Question: I'm working on a somewhat simple InventoryTracker MVC5 Application wherein I'm having some issues with getting my LocalDatabase to 'Seed()'.
When I run the 'update-database' command on my below code, I get an exception as follows on the line 'context.INV_Assets.AddRange(invAssets)':
'An exception of type 'System.Reflection.AmbiguousMatchException' occurred in mscorlib.dll but was not handled in user code. Additional information: Ambiguous match found.'
Anyone have thoughts on what in my 'INV_Assets - Seed()' is causing the issue? There is no InnerException and I cannot seem to get more detail on it.

---
:
'''
internal sealed class Configuration : DbMigrationsConfiguration<InventoryTracker.DAL.InventoryTrackerContext>
{
public Configuration()
{
AutomaticMigrationsEnabled = false;
}
protected override void Seed(InventoryTracker.DAL.InventoryTrackerContext context)
{
if (System.Diagnostics.Debugger.IsAttached == false)
{
System.Diagnostics.Debugger.Launch();
}
List<INV_Locations> invLocs = getLocations();
context.INV_Locations.AddRange(invLocs);
context.SaveChanges();
List<INV_Manufacturers> invManufacturers = getManufacturers();
context.INV_Manufacturers.AddRange(invManufacturers);
context.SaveChanges();
List<INV_Models> invModels = getModels();
context.INV_Models.AddRange(invModels);
context.SaveChanges();
List<INV_Statuses> invStatuses = getStatuses();
context.INV_Statuses.AddRange(invStatuses);
context.SaveChanges();
List<INV_Types> invTypes = getTypes();
context.INV_Types.AddRange(invTypes);
context.SaveChanges();
List<INV_Vendors> invVendors = getVendors();
context.INV_Vendors.AddRange(invVendors);
context.SaveChanges(); // Everything OK to this point.
List<INV_Assets> invAssets = getAssets();
context.INV_Assets.AddRange(invAssets); // System.Reflection.AmbiguousMatchException!
context.SaveChanges();
}
private List<INV_Assets> getAssets()
{
List<INV_Assets> testAssets = new List<INV_Assets>
{
new INV_Assets
{
Id = 1,
ip_address = "10.10.135.38",
mac_address = "10.10.177.44",
note = "",
owner = "John Smith",
cost = 35,
po_number = "G348",
invoice_number = 1447,
serial_number = "JX14582Y",
asset_tag_number = "293548195023",
//acquired_date = Convert.ToDateTime(<PHONE>),
acquired_date = DateTime.ParseExact("<PHONE>", "MMddyyyy", CultureInfo.InvariantCulture),
disposed_date = null,
created_by = "Admin",
created_date = DateTime.Now,
modified_by = "Admin",
modified_date = DateTime.Now,
Location_Id = 1,
Manufacturer_Id = 1,
Model_Id = 1,
Status_Id = 2,
Type_Id = 3,
Vendor_Id = 3
}
};
return testAssets;
}
'''
---
:
:
'''
using System;
using System.Collections.Generic;
using System.ComponentModel.DataAnnotations;
using System.ComponentModel.DataAnnotations.Schema;
using GridMvc.DataAnnotations;
using System.Web.Mvc;
using InventoryTracker.Models;
namespace InventoryTracker.Models
{
[GridTable(PagingEnabled = true, PageSize = 30)]
public class INV_Assets
{
// Setting GridColumn Annotations allows you to use AutoGenerateColumns on view to auto create the Grid based on the model.
public int Id { get; set; }
public int Model_Id { get; set; }
[ForeignKey("Model_Id")]
public virtual INV_Models model_id { get; set; }
[Required]
public int Manufacturer_Id { get; set; }
[ForeignKey("Manufacturer_Id")]
public virtual INV_Manufacturers manufacturer_id { get; set; }
[Required]
public int Type_Id { get; set; }
[ForeignKey("Type_Id")]
public virtual INV_Types type_id { get; set; }
[Required]
public int Location_Id { get; set; }
[ForeignKey("Location_Id")]
public virtual INV_Locations location_id { get; set; }
public int Vendor_Id { get; set; }
[ForeignKey("Vendor_Id")]
public virtual INV_Vendors vendor_id { get; set; }
[Required]
public int Status_Id { get; set; }
[ForeignKey("Status_Id")]
public virtual INV_Statuses status_id { get; set; }
public string ip_address { get; set; }
public string mac_address { get; set; }
public string note { get; set; }
public string owner { get; set; }
public decimal cost { get; set; }
public string po_number { get; set; }
public int invoice_number{ get; set; }
[Required]
public string serial_number { get; set; }
[Required]
public string asset_tag_number { get; set; }
[DisplayFormat(DataFormatString = "{0:MM/dd/yyyy}")]
public DateTime? acquired_date { get; set; }
[DisplayFormat(DataFormatString = "{0:MM/dd/yyyy}")]
public DateTime? disposed_date { get; set; }
[Required]
[DisplayFormat(DataFormatString = "{0:MM/dd/yyyy}")]
public DateTime created_date { get; set; }
[Required]
public string created_by { get; set; }
[DisplayFormat(DataFormatString = "{0:MM/dd/yyyy}")]
public DateTime modified_date { get; set; }
public string modified_by { get; set; }
// Flag to specify if item is available? (Not signed out, not auctioned, recycled, etc.)
//public bool available { get; set; }
}
}
'''
---
:
Full Result in 'Package Manager Console' from entering command 'update-database' to the result of 'Ambiguous Match found':
'''
PM> update-database
Specify the '-Verbose' flag to view the SQL statements being applied to the target database.
No pending explicit migrations.
Running Seed method.
System.Reflection.AmbiguousMatchException: Ambiguous match found.
at System.RuntimeType.GetPropertyImpl(String name, BindingFlags bindingAttr, Binder binder, Type returnType, Type[] types, ParameterModifier[] modifiers)
at System.Type.GetProperty(String name, BindingFlags bindingAttr)
at System.Linq.Expressions.Expression.PropertyOrField(Expression expression, String propertyOrFieldName)
at System.Data.Entity.Core.Objects.Internal.EntityProxyFactory.CreateBaseGetter(Type declaringType, PropertyInfo propertyInfo)
at System.Data.Entity.Core.Objects.Internal.PocoPropertyAccessorStrategy.GetNavigationPropertyValue(RelatedEnd relatedEnd)
at System.Data.Entity.Core.Objects.Internal.EntityWrapper'1.GetNavigationPropertyValue(RelatedEnd relatedEnd)
at System.Data.Entity.Core.Objects.EntityEntry.FixupFKValuesFromNonAddedReferences()
at System.Data.Entity.Core.Objects.ObjectContext.AddSingleObject(EntitySet entitySet, IEntityWrapper wrappedEntity, String argumentName)
at System.Data.Entity.Core.Objects.ObjectContext.AddObject(String entitySetName, Object entity)
at System.Data.Entity.Internal.Linq.InternalSet'1.<AddRange>b__f(Object entity)
at System.Data.Entity.Internal.Linq.InternalSet'1.ActOnSet(Action'1 action, EntityState newState, IEnumerable entities, String methodName)
at System.Data.Entity.Internal.Linq.InternalSet'1.AddRange(IEnumerable entities)
at System.Data.Entity.DbSet'1.AddRange(IEnumerable'1 entities)
at InventoryTracker.Migrations.Configuration.Seed(InventoryTrackerContext context) in c:\James-Projects\InventoryTracker\InventoryTracker\Migrations\Configuration.cs:line 91
at System.Data.Entity.Migrations.DbMigrationsConfiguration'1.OnSeed(DbContext context)
at System.Data.Entity.Migrations.DbMigrator.SeedDatabase()
at System.Data.Entity.Migrations.Infrastructure.MigratorLoggingDecorator.SeedDatabase()
at System.Data.Entity.Migrations.DbMigrator.Upgrade(IEnumerable'1 pendingMigrations, String targetMigrationId, String lastMigrationId)
at System.Data.Entity.Migrations.Infrastructure.MigratorLoggingDecorator.Upgrade(IEnumerable'1 pendingMigrations, String targetMigrationId, String lastMigrationId)
at System.Data.Entity.Migrations.DbMigrator.UpdateInternal(String targetMigration)
at System.Data.Entity.Migrations.DbMigrator.<>c__DisplayClassc.<Update>b__b()
at System.Data.Entity.Migrations.DbMigrator.EnsureDatabaseExists(Action mustSucceedToKeepDatabase)
at System.Data.Entity.Migrations.Infrastructure.MigratorBase.EnsureDatabaseExists(Action mustSucceedToKeepDatabase)
at System.Data.Entity.Migrations.DbMigrator.Update(String targetMigration)
at System.Data.Entity.Migrations.Infrastructure.MigratorBase.Update(String targetMigration)
at System.Data.Entity.Migrations.Design.ToolingFacade.UpdateRunner.Run()
at System.AppDomain.DoCallBack(CrossAppDomainDelegate callBackDelegate)
at System.AppDomain.DoCallBack(CrossAppDomainDelegate callBackDelegate)
at System.Data.Entity.Migrations.Design.ToolingFacade.Run(BaseRunner runner)
at System.Data.Entity.Migrations.Design.ToolingFacade.Update(String targetMigration, Boolean force)
at System.Data.Entity.Migrations.UpdateDatabaseCommand.<>c__DisplayClass2.<.ctor>b__0()
at System.Data.Entity.Migrations.MigrationsDomainCommand.Execute(Action command)
Ambiguous match found.
'''
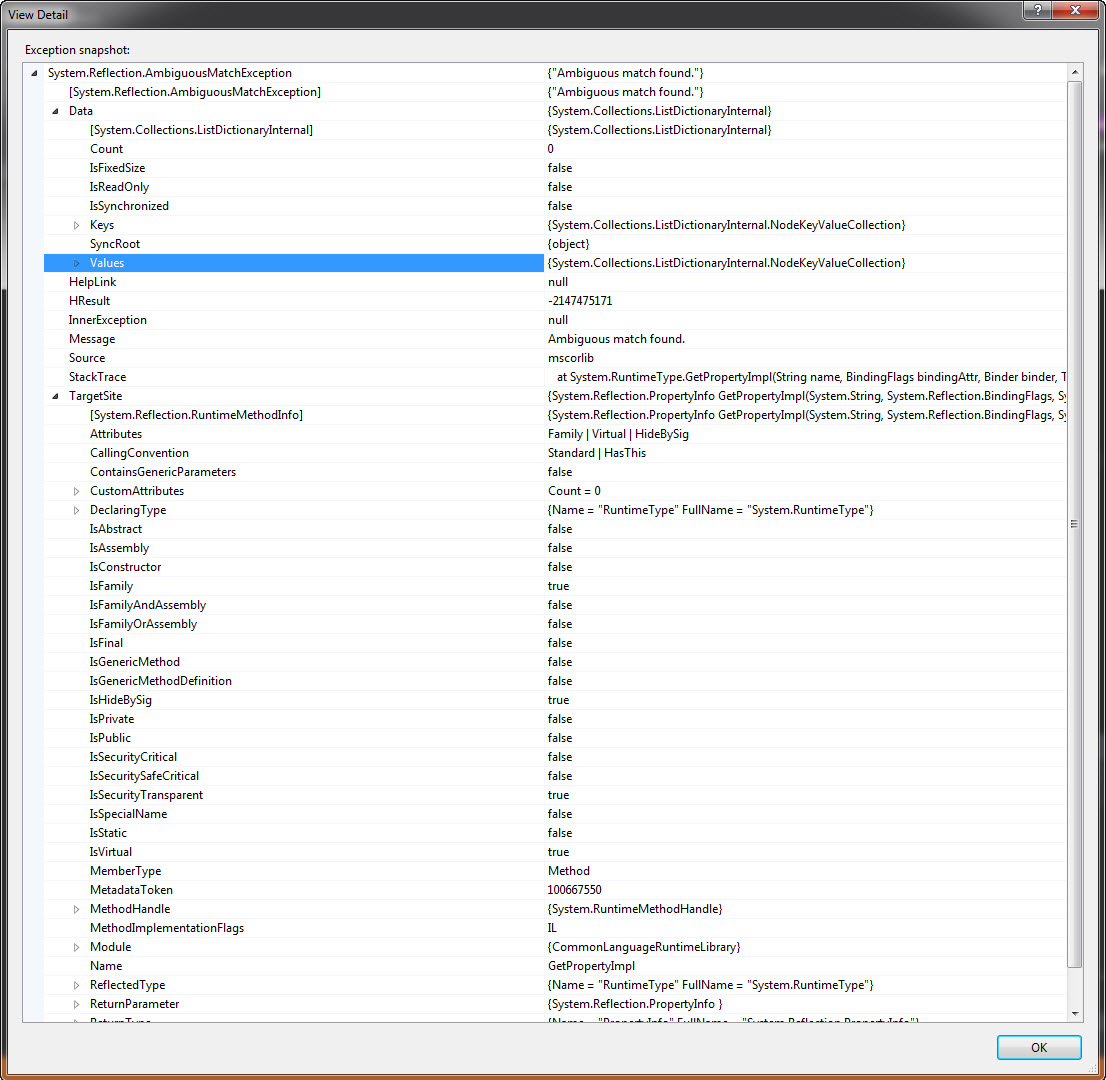
Answer: Your issue is in the very similar property names. For example in 'INV_Assets' you have
'''
public int Model_Id { get; set; }
[ForeignKey("Model_Id")]
public virtual INV_Models model_id { get; set; }
'''
Both of them are named almost identically. The difference is just in first symbol case. Based on the stack trace and Entity framework source it doing such thing in 'EntityProxyFactory' class:
'''
public virtual Func<object, object> CreateBaseGetter(Type declaringType, PropertyInfo propertyInfo)
{
Func<object, object> nonProxyGetter =
((Expression<Func<object, object>>) (instance
=>
Expression.PropertyOrField(
(Expression) Expression.Convert(instance, declaringType),
propertyInfo.Name))
).Compile();
'''
It passes property name as string. And Reflection can't understand what property it should use, because there are two properties with the same name and different case.
Here is a sample program with the same logic that also fails with the same 'Ambiguous match found.' exception - <URL>
As usual referenced object named with 'ID' in the property name, so you just need to update your code to
'''
public int Model_Id { get; set; }
[ForeignKey("Model_Id")]
public virtual INV_Models Model { get; set; }
'''